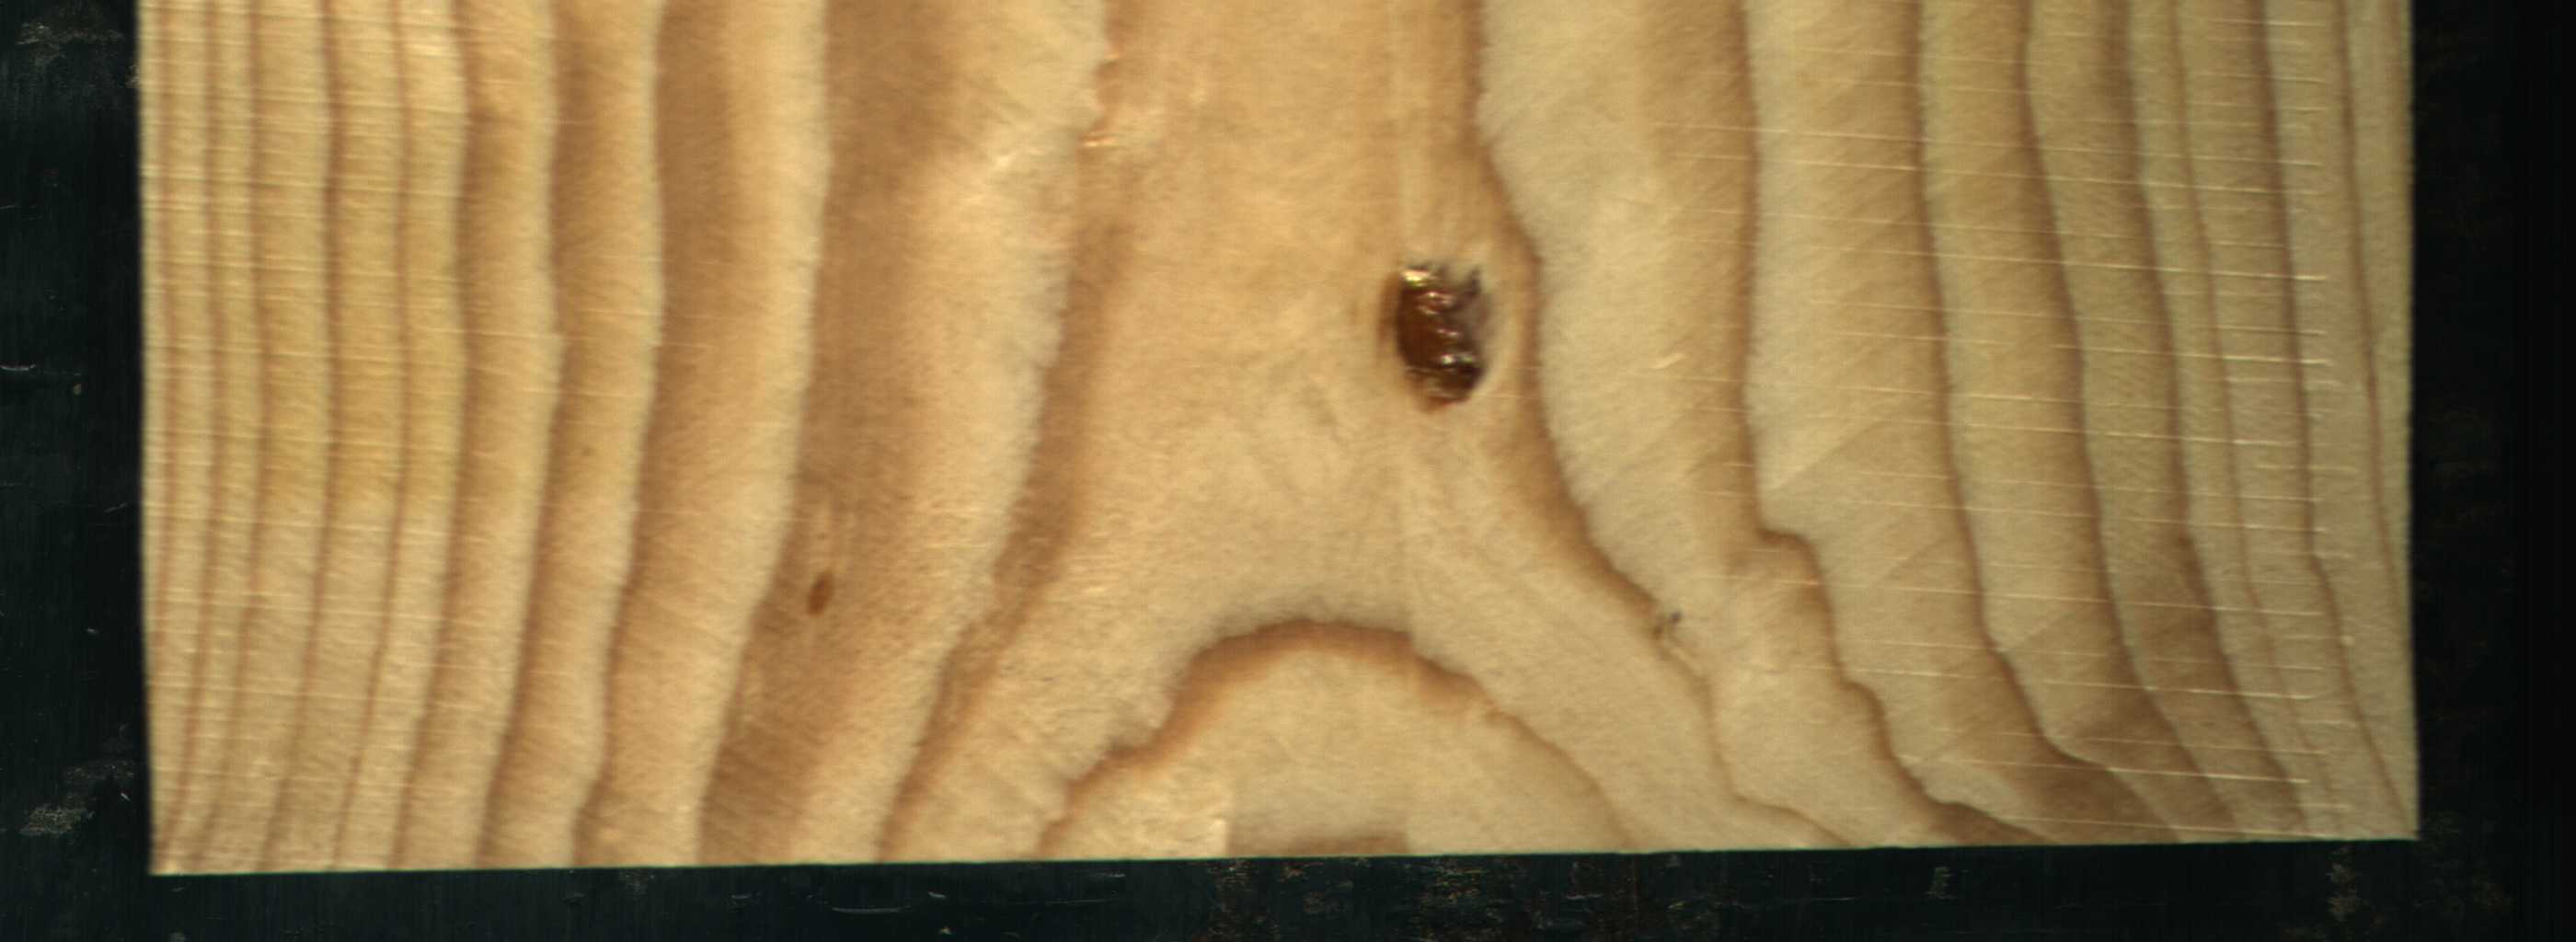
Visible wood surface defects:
resin